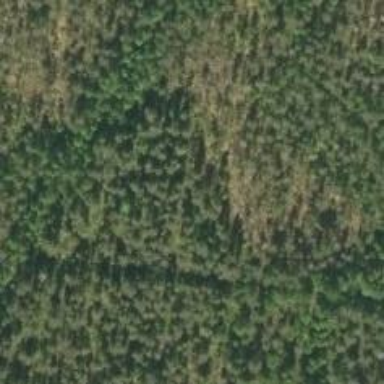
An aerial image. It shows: Woodland consisting mainly of needle-leaved trees.